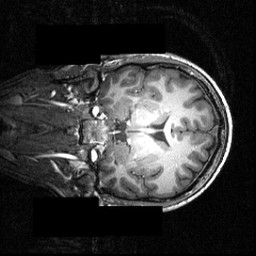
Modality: T1w
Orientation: coronal
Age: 24
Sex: male
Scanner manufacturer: siemens
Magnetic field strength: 3.951 T
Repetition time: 1.5 s
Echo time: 0.00335 s